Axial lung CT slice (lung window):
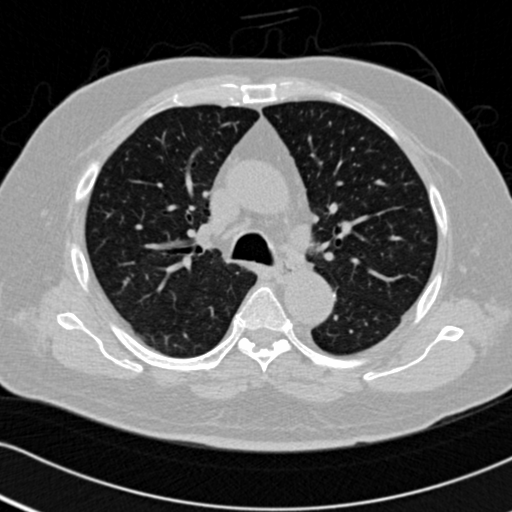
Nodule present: no